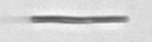
Label: fiber